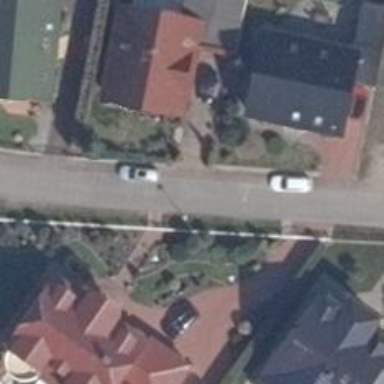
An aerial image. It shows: Residential road.